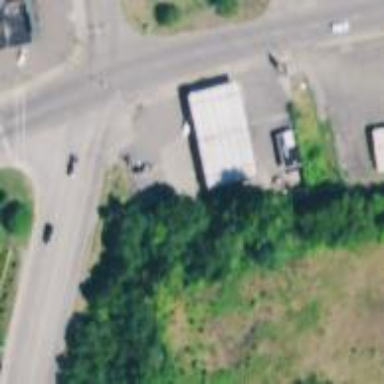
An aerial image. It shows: Convenience shop.